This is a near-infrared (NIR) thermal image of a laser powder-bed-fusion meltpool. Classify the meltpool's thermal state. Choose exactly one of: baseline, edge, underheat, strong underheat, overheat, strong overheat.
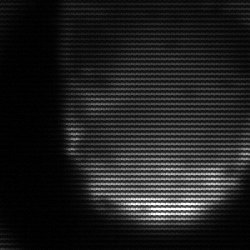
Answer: edge